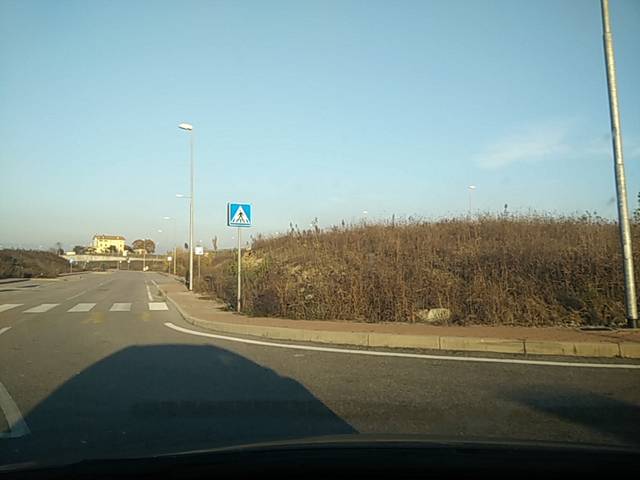
Region: Italy
Coordinates: 45.4, 10.724